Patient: sex F, age 71
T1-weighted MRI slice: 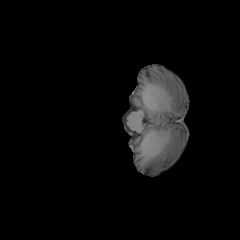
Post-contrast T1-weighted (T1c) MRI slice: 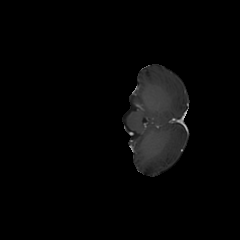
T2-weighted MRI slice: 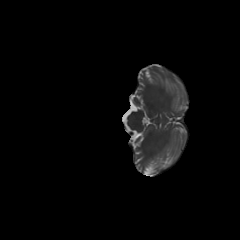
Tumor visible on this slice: no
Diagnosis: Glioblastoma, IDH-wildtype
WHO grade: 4